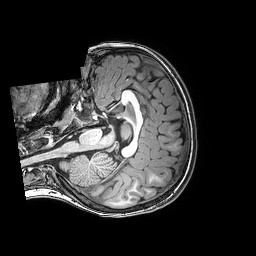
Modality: T1w
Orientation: axial
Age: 5
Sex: male
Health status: healthy